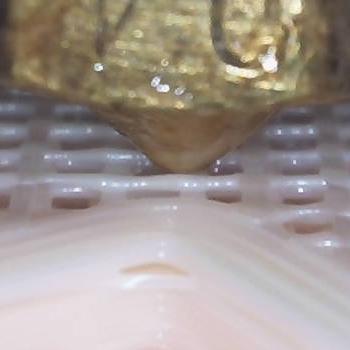
Flow rate: 62%